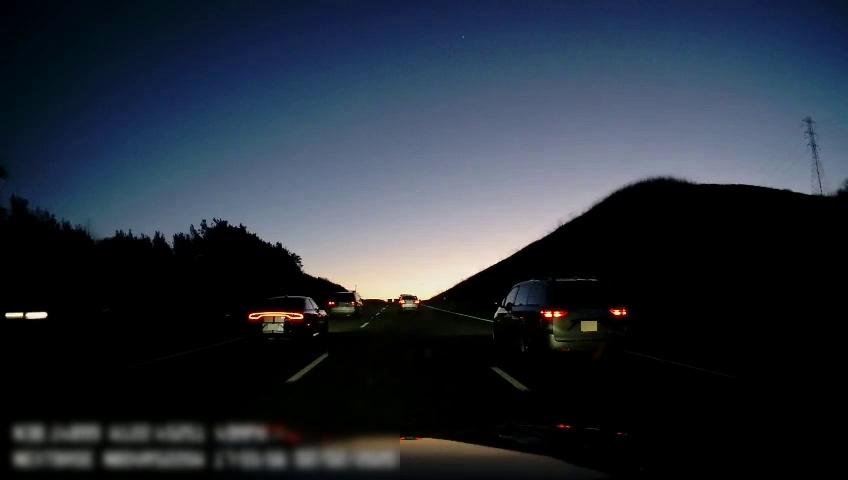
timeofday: Dusk/Dawn/Twilight
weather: Other
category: Drivable Space
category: Vehicles | Car
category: Vehicles | SUV
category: Vehicles | Car
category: Vehicles | Car
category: Vehicles | Van
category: Lanes | Alternate Lane
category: Lanes | Current Lane
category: Lanes | Alternate Lane
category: Lanes | Alternate Lane